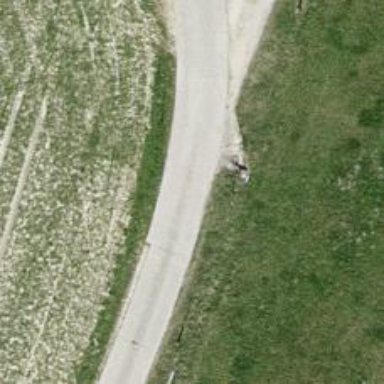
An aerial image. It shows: Track with grade 2 gravel surface.